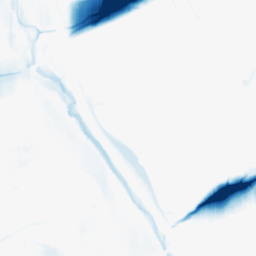
Category: morphological
Decomposition family: morphological_ellipse
Decomposition parameters: operation: closing
width: 50
height: 5
Upsampling method: quartic
Upsampling parameters: scale: 4
Upsampling scale: 4